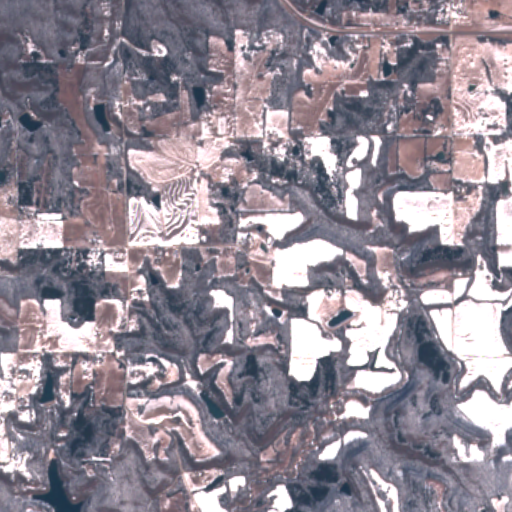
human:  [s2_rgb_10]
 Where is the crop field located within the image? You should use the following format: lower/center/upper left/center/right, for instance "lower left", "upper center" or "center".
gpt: The crop field is located in the lower right of the image.
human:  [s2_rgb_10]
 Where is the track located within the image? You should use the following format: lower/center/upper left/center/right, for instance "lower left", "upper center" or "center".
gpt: There is no track in the image.